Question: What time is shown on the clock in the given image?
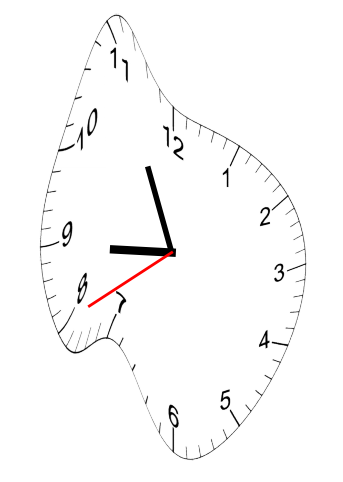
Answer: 08:55:40